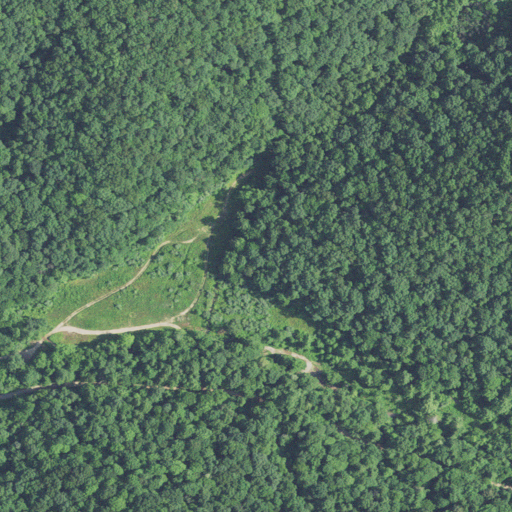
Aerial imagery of valley in West Virginia named Gum Hollow containing deciduous forest and open development